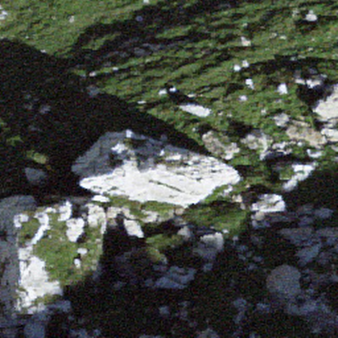
Label: bouldering_area